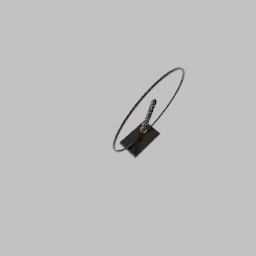
Label: decoration